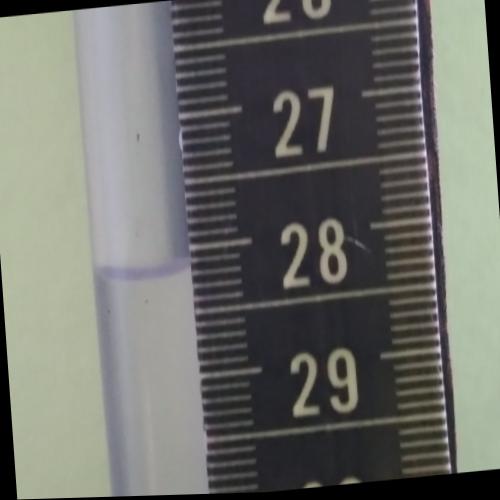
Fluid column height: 28.2 cm